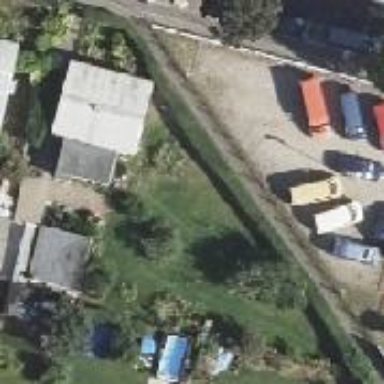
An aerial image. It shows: Plot in the allotments.